Interaction volume radius: 10 \u00c5
Interaction volume height: 10 \u00c5
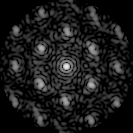
Disorder parameter: 0.4025